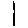
Label: line